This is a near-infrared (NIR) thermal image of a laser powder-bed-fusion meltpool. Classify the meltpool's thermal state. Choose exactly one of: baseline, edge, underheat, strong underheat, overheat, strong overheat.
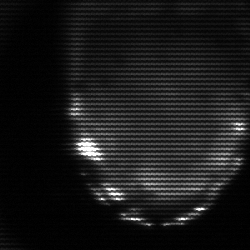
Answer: edge